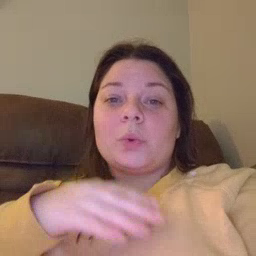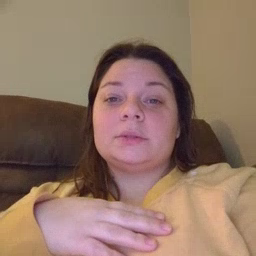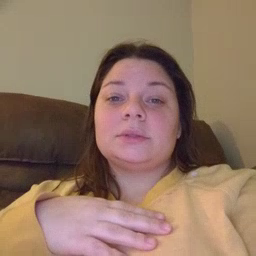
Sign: close